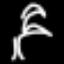
Label: palm tree